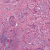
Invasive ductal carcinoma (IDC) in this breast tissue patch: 1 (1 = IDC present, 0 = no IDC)